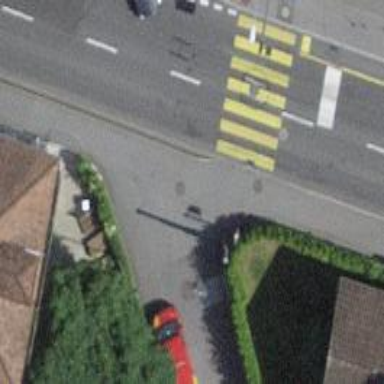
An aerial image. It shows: Kerb barrier.